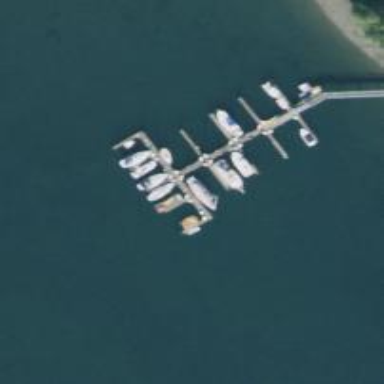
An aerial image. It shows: Man-made pier.